Aerial crown-view tile of a tropical tree (Barro Colorado Island, Panama), acquired 20240611:
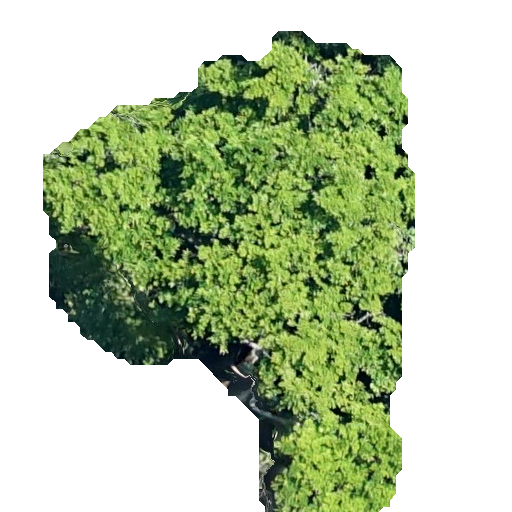
Species: Sapium glandulosum
GBIF accepted scientific name: Sapium glandulosum
Crown area: 191.268 m²